Question: I have some trouble while using mysql.
I do a standard request like I often do, and to this time there was no problem.
I'm trying to sort a request by Id desc, and it does not work.
Below is the request :
'''
SELECT 'spb_breadcrumb_id' ,
'spb_breadcrumb_id_breadcrumb' ,
'spb_breadcrumb_base_url' ,
'spb_breadcrumb_label' ,
'spb_breadcrumb_link'
FROM 'spb_breadcrumb'
WHERE 'spb_breadcrumb_base_url' = 'index.php?p=maisons-en-bois&module=exemples_realisations'
ORDER BY 'spb_breadcrumb_id_breadcrumb' DESC
'''
and below is the result, as you can see, the result is not ordered as expected, it should display 255, 256 and 257.
But now it display 256, then 257, then 255... all is wrong.
I do have an index on the id.
Anykind of help will be much appreciated.
below the showing of mysql :

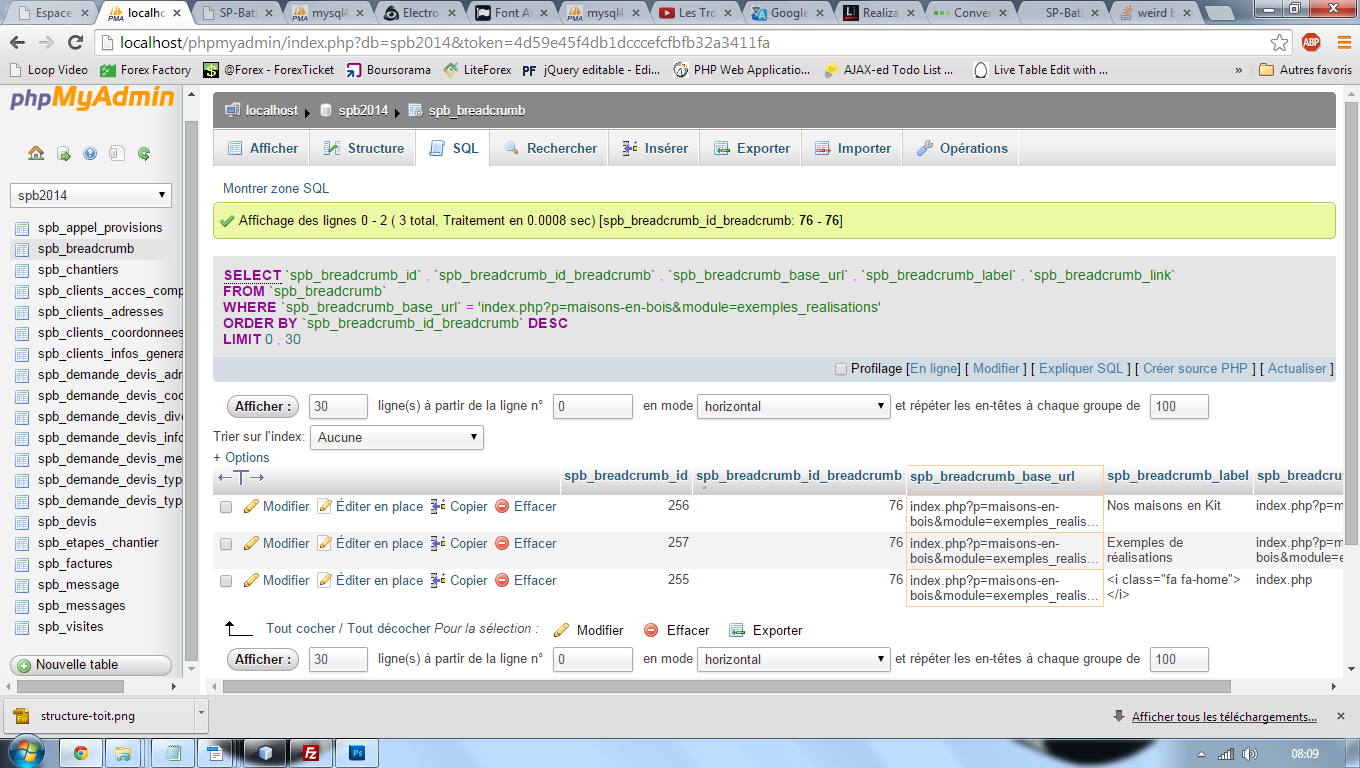
Answer: You are using 'ORDER BY' on wrong column
Because you are using 'ORDER BY' on this column 'spb_breadcrumb_id_breadcrumb' , This column has three value and they all are 76,76,76.
Use it on this column which you want to order, which should be this according to the picture
'spb_breadcrumb_id' this column has three value '256,257 and 255'
so change your this line like this
'''
ORDER BY 'spb_breadcrumb_id' DESC
'''